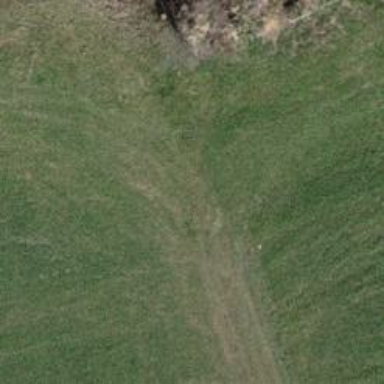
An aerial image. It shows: Track with very rough surface.